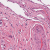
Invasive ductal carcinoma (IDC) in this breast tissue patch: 0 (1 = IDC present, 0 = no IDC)